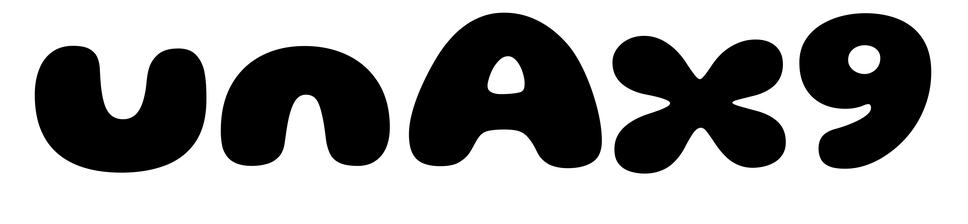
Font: Gluten_ExtraBold